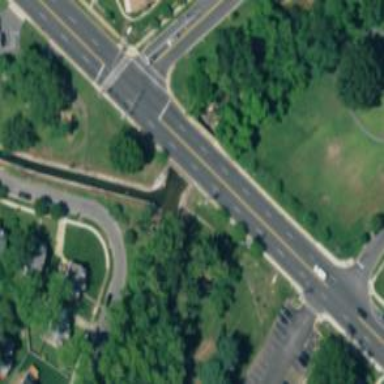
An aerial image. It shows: Secondary road with bridge.